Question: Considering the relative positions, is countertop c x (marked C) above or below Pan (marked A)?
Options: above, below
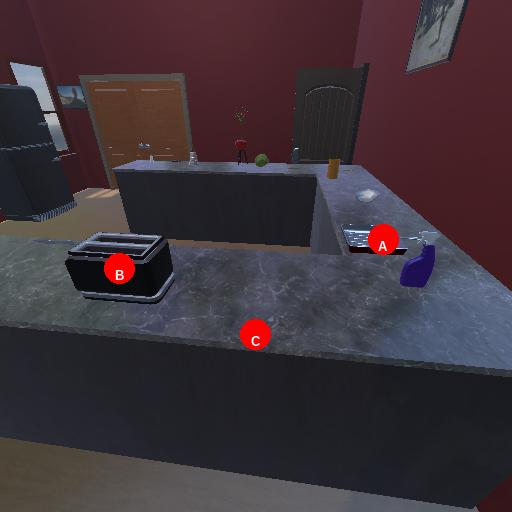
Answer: above